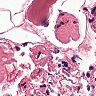
Metastatic tissue present: no